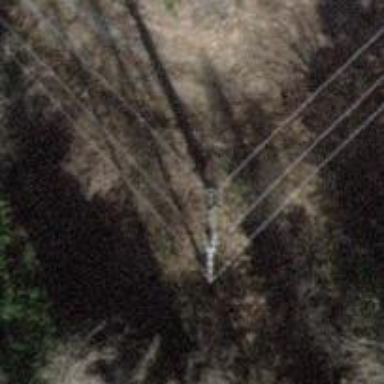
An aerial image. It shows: Power pole.